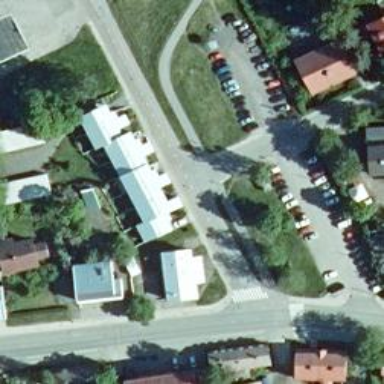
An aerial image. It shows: Marked road crossing.